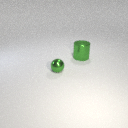
small green metal sphere to the left of large green metal cylinder